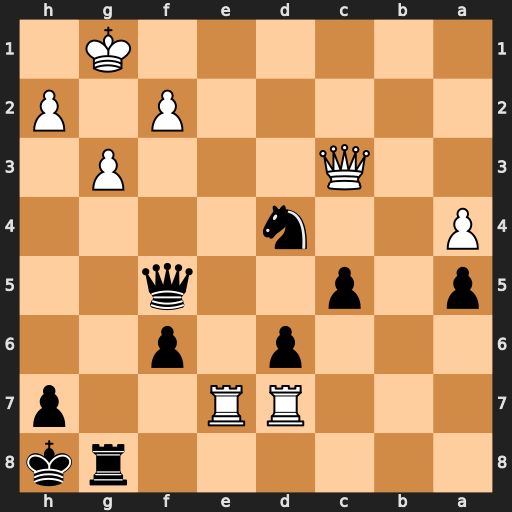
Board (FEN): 6rk/3RR2p/3p1p2/p1p2q2/P2n4/2Q3P1/5P1P/6K1
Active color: b
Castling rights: -
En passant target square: -
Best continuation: Qxd7 Rxd7 Ne2+ Kg2 Nxc3